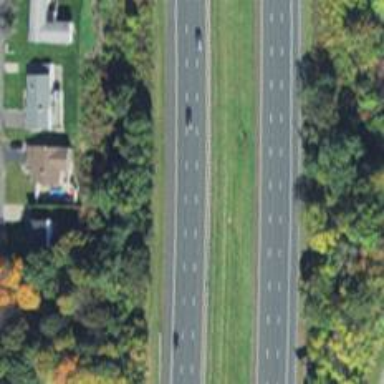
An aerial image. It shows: Asphalt motorway.